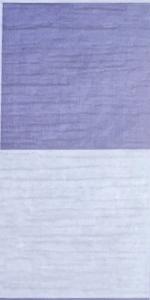
Label: Empty